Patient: sex M, age 48
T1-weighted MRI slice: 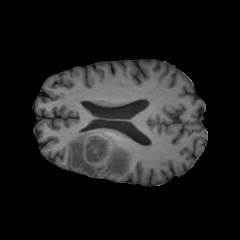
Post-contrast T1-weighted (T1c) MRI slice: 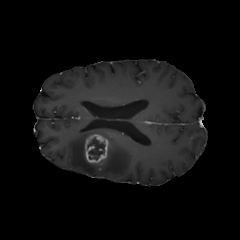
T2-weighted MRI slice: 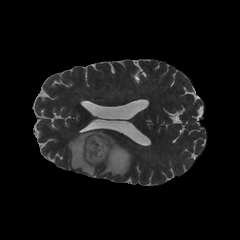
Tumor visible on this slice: yes
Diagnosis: Glioblastoma, IDH-wildtype
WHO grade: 4